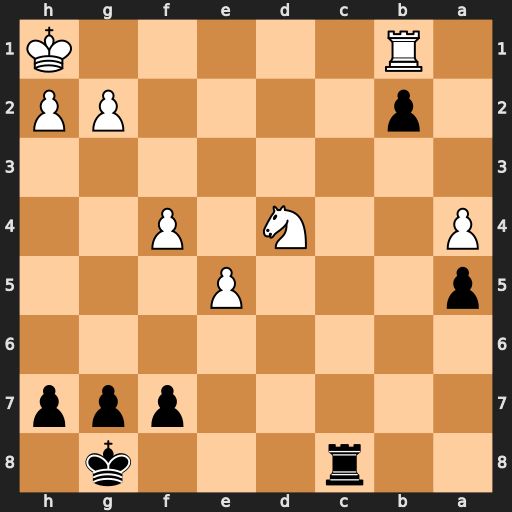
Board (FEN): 2r3k1/5ppp/8/p3P3/P2N1P2/8/1p4PP/1R5K
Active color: b
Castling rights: -
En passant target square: -
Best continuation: Rc1+ Rxc1 bxc1=Q#